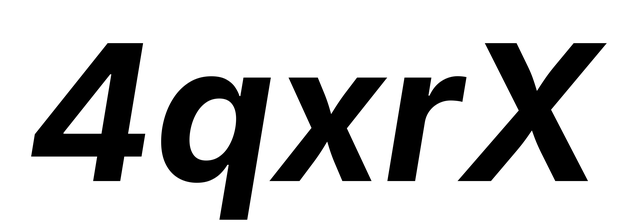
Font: Inter-Italic_Bold_Italic